Field crop: maize
Growth stage: 2
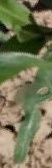
Species: maize